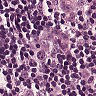
Metastatic tissue present: yes